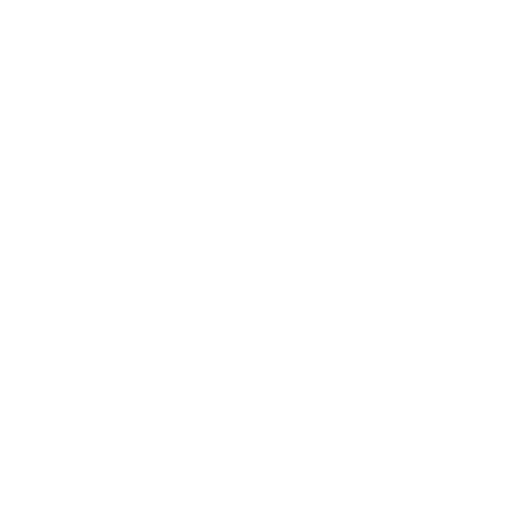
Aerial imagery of valley in Florida named Deep Head containing evergreen forest and woody wetlands